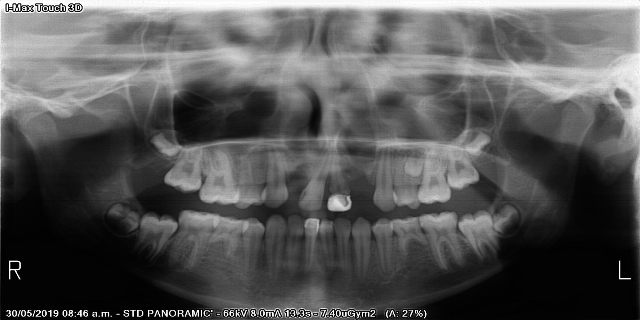
adult